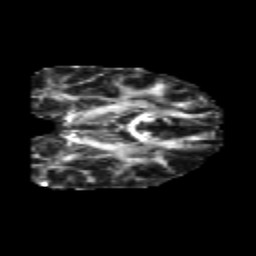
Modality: FA
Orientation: coronal
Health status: healthy
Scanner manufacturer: philips
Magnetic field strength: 3 T
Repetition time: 6.964 s
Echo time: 0.092 s